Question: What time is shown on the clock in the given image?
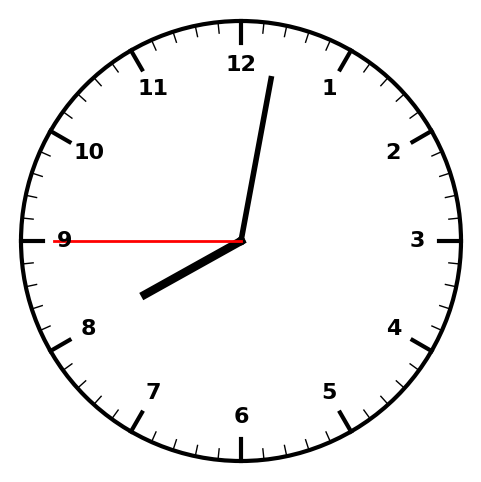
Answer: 08:01:45